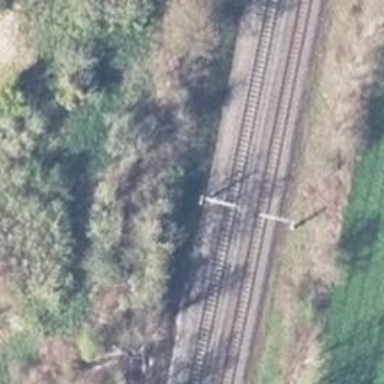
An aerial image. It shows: Milestone along the railway track with catenary mast.